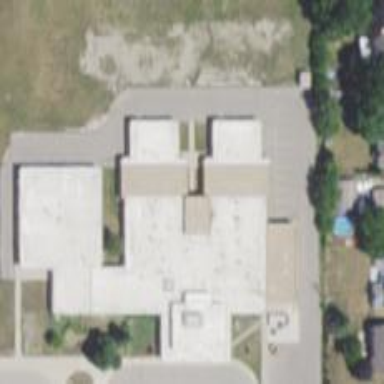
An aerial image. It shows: School building.